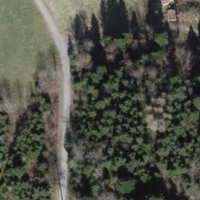
EUNIS habitat code: 43
Species observed at this site:
Argynnis paphia